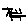
Label: zigzag